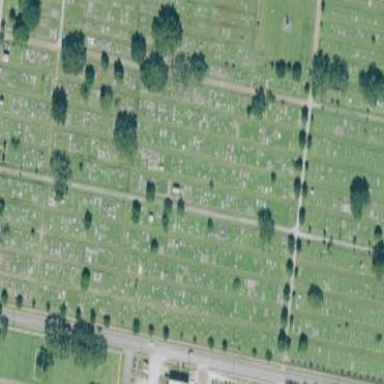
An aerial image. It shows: Sector of the cemetery.